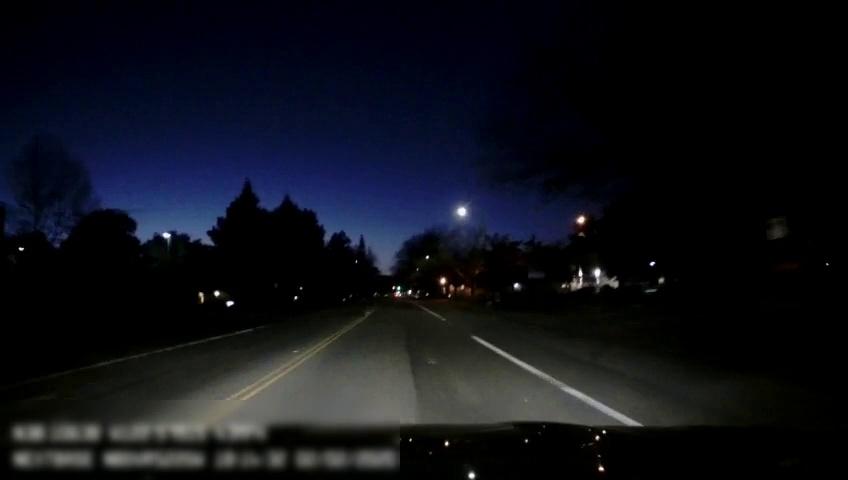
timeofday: Night
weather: Other
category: Drivable Space
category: Lanes | Opposite Lane
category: Lanes | Current Lane
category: Lanes | Current Lane
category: Lanes | Alternate Lane